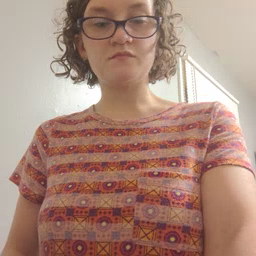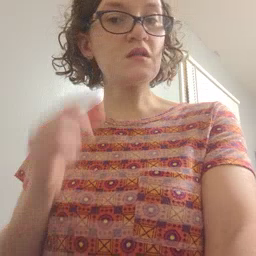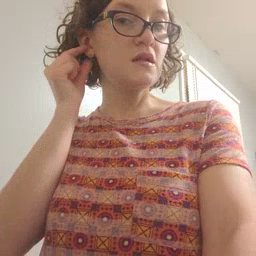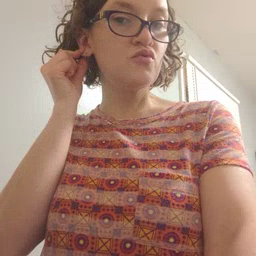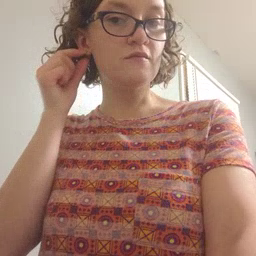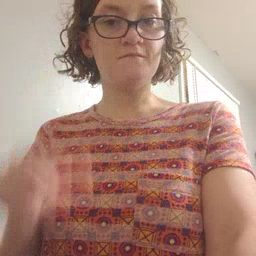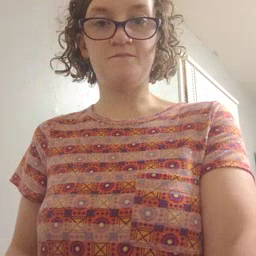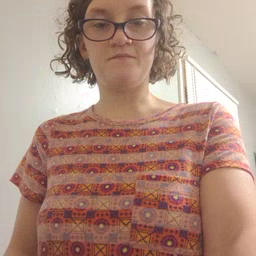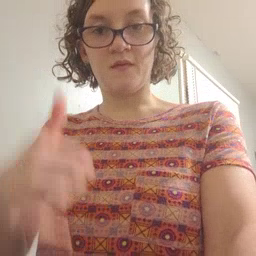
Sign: ear